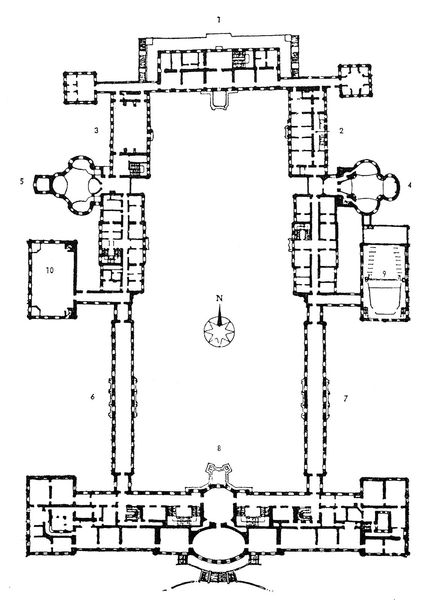
Titel: Schloss Ludwigsburg
Künstler: Philipp Josef Jenisch
Standort: Ludwigsburg, Schloss (EU - D - BW)
Schlagwörter: architecture, church, hall, palace, stairs, white, black, painting, room, wall, windows, pattern, floor, building, house, entrance, drawing, black and white, oval, castle, monochrome, outline, sketch, wings, door, design, doors, plan, temple, apse, cathedral, courtyard, nave, floor plan, square, walls, gate, ground, museum, map, aisle, squares, circle, lines, home, south, christian, altar, wing, star, north, university, castel, compass, diagram, position, rectangular, schematic, europe, indoor, san marco, architectural, gates, numbers, blueprint, rooms, layout, technical, ovals, directions, assembly, patio, exit, numbered, director, compas, entrances, labels, compass rose, bedrooms, dedroom, corridors, building plan, chaimber, ell, altars, choristry, holl, navie, villa adriana, fllor plan, budiling, courtyaed, compass card